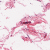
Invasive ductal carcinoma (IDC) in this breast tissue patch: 0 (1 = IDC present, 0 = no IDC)